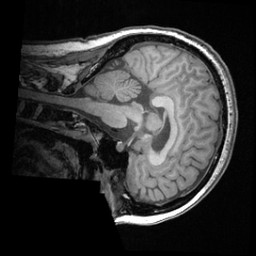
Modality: T1w
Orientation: sagittal
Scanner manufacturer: ge
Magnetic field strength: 3 T
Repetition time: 0.008572 s
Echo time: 0.003384 s